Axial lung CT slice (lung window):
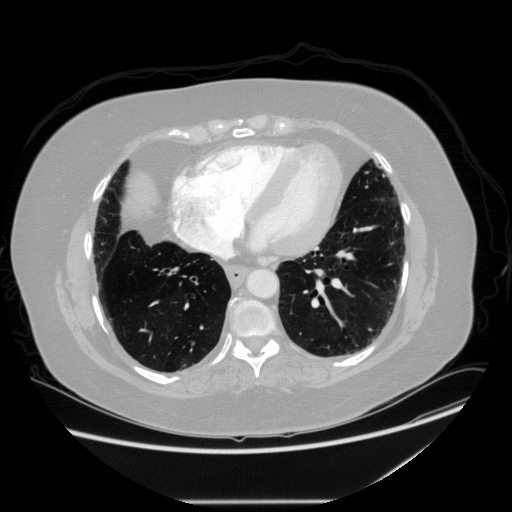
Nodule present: no